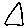
Label: triangle